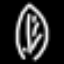
Label: leaf